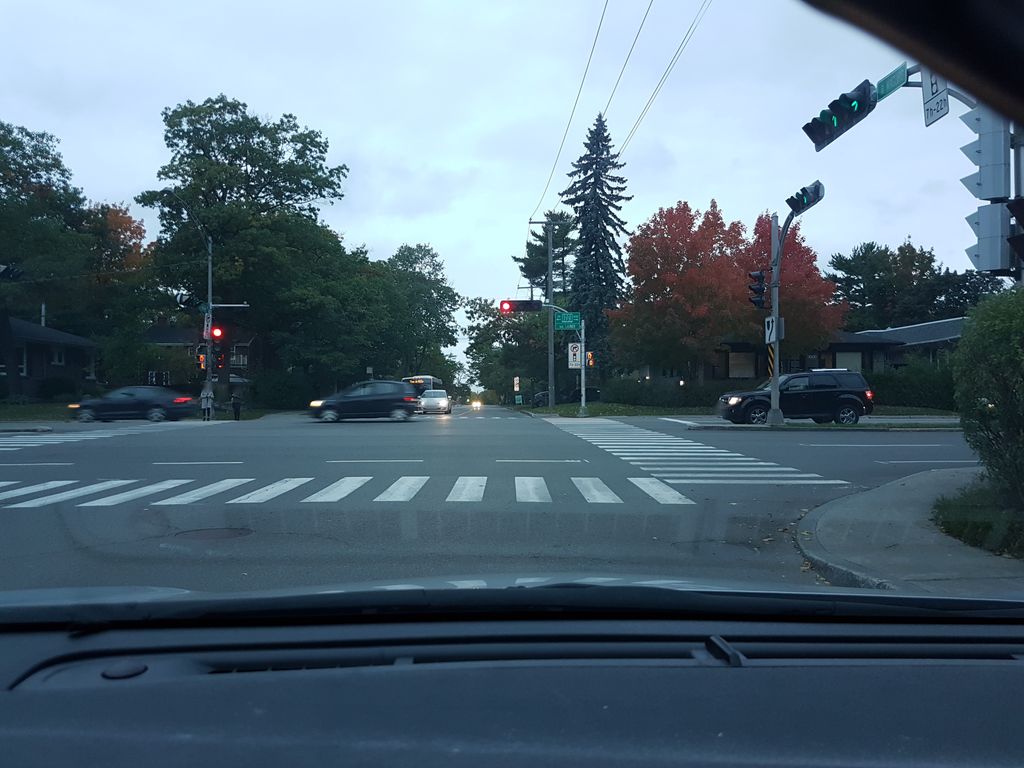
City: quebec_city